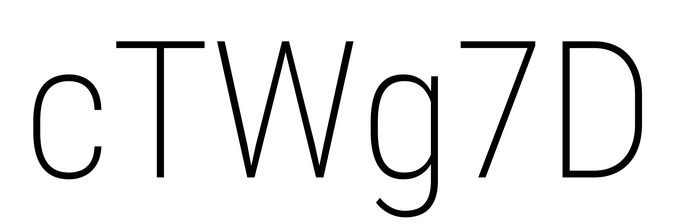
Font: Roboto_Condensed_ExtraLight